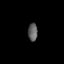
Tissue: prostate
Cell type: Endothelial cells
Senescence score: 0.6878
Nuclear area (px): 168
Mean DAPI intensity: 92.881